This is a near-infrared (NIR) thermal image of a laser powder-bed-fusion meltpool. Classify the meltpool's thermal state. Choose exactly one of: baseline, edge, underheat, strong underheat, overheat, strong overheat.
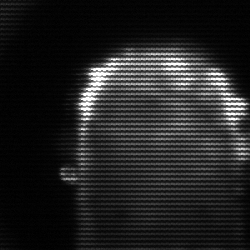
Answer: baseline